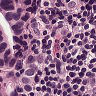
Metastatic tissue present: yes